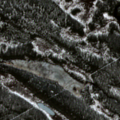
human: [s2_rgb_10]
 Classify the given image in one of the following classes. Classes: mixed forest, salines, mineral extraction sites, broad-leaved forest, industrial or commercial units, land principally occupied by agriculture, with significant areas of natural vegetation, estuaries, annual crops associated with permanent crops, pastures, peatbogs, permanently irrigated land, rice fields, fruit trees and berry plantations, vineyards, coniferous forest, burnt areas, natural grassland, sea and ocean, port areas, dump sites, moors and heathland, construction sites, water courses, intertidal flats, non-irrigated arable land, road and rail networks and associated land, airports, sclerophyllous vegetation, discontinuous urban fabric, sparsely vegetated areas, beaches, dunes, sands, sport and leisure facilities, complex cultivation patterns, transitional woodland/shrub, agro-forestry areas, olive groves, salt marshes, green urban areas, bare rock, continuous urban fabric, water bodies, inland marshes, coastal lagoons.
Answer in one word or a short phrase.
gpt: coniferous forest, transitional woodland/shrub, water bodies